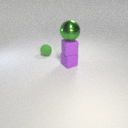
small purple rubber cube above small purple rubber cube